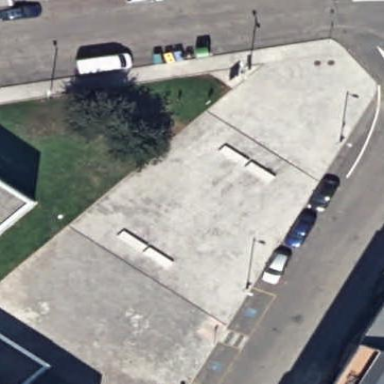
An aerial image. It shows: Pedestrian square.